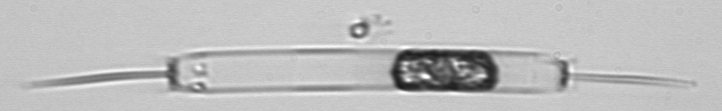
Label: Ditylum_brightwellii